Field crop: maize
Growth stage: 2
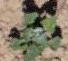
Species: chenopodium